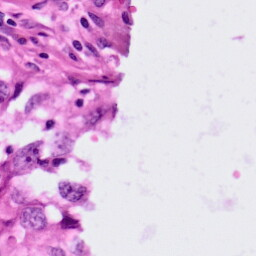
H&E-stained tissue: Lung